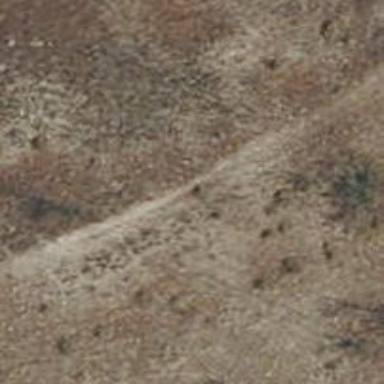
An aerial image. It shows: Unpaved track road.